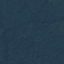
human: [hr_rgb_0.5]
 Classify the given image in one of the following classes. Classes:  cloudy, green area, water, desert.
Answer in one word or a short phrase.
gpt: green area